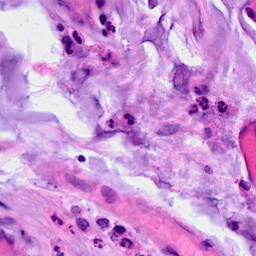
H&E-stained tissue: Breast